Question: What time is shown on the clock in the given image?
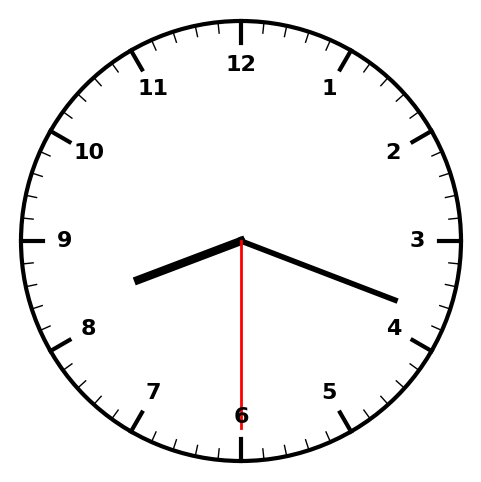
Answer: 08:18:30